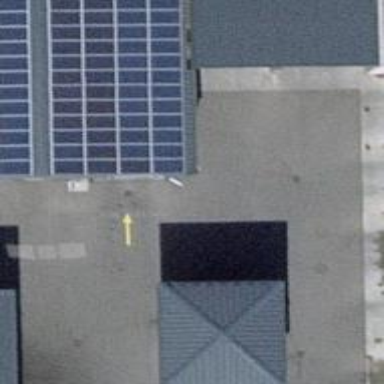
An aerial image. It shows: Building serving as car wash facility.